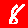
Digit: 8